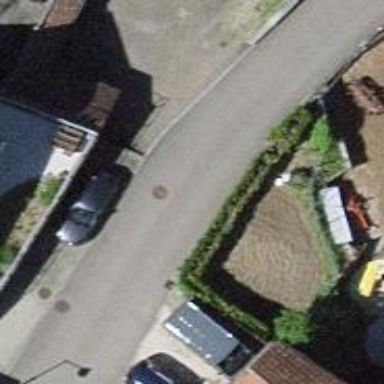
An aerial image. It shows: Smoothly paved residential road.